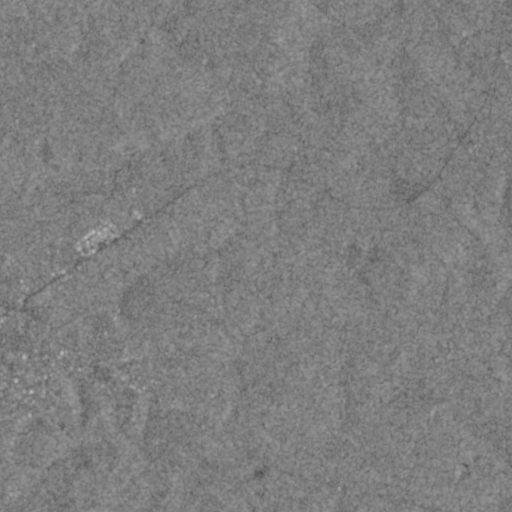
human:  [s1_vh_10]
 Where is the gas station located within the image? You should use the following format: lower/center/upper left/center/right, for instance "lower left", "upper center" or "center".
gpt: The gas station is located in the center left of the image.
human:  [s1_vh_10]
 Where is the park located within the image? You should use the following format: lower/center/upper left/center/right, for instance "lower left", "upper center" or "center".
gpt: The park is located in the lower left of the image.
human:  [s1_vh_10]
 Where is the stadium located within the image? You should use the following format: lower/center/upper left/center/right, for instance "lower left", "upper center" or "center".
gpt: The stadium is located in the center left of the image.
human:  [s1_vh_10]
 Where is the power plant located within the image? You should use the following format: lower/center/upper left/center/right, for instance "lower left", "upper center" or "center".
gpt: There is no power plant in the image.

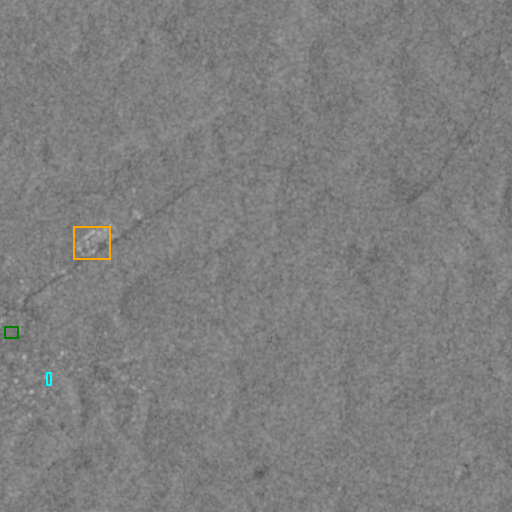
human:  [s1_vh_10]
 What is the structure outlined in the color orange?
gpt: The structure outlined in orange is a gas station.
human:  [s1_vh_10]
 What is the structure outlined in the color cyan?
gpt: The structure outlined in cyan is a park.
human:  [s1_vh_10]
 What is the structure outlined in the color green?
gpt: The structure outlined in green is a stadium.
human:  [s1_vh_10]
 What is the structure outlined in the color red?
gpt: There is no red outline.